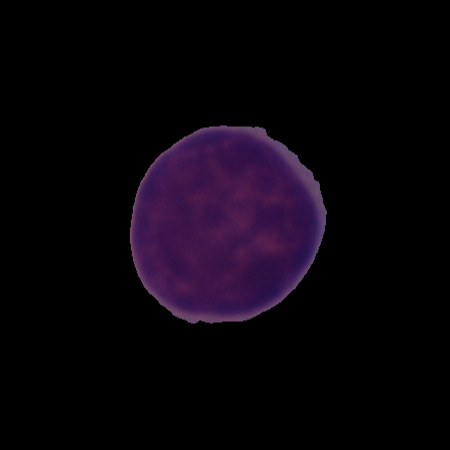
Label: cancer